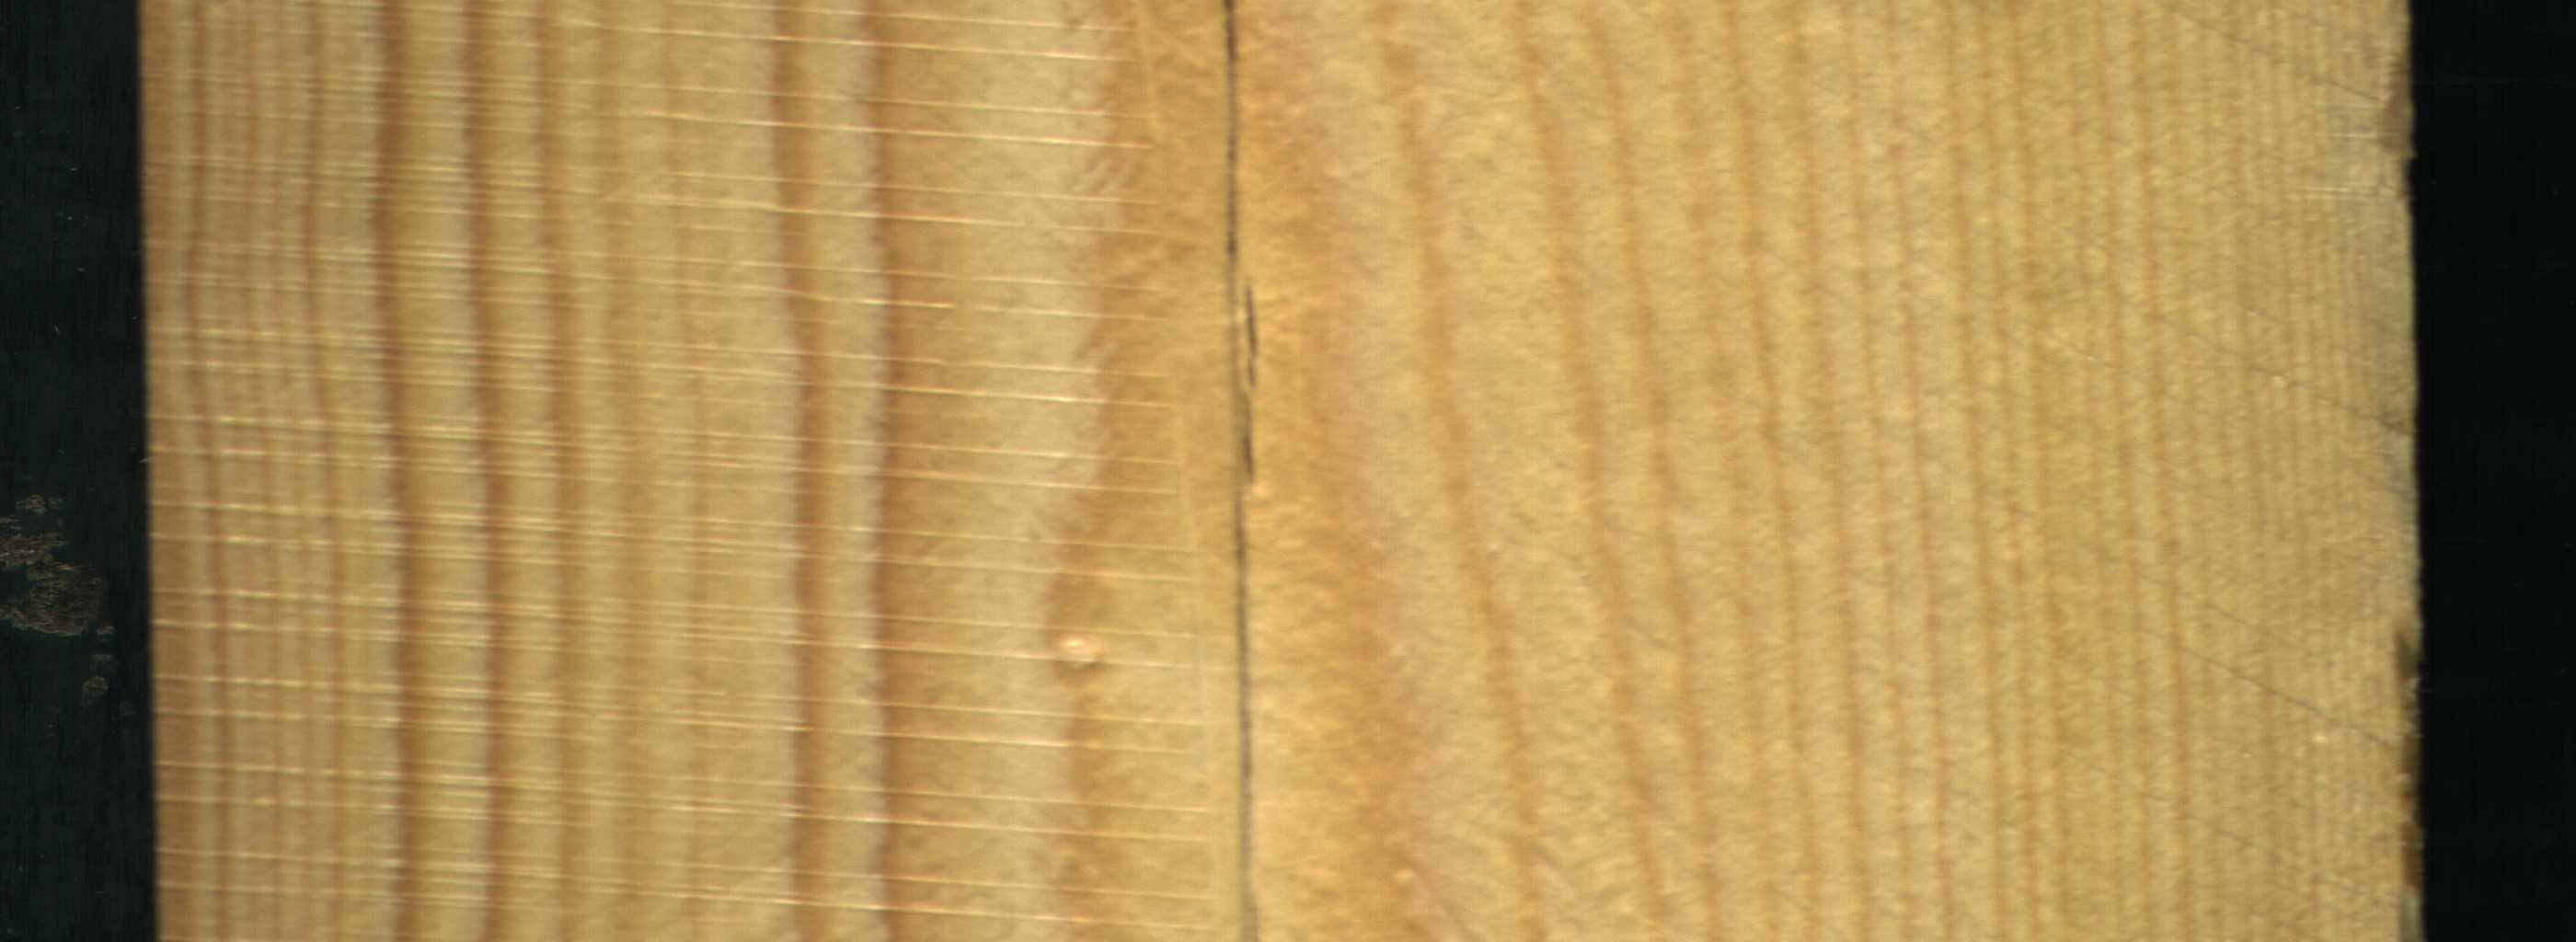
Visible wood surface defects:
Crack